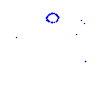
Particle: proton